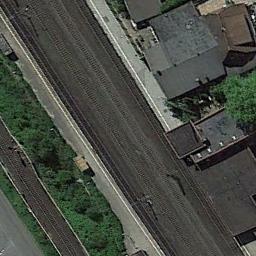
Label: railway